【题型】填空题　【知识点】平面几何　【难度】medium
如图，梯形 $ABCD$ 中，$BC \parallel AD$，$AB = CD$，$AC$ 平分 $\angle BAD$，如果 $AD = 2AB$，$\overrightarrow{AB} = \vec{a}$，$\overrightarrow{AD} = \vec{b}$，那么 $\overrightarrow{AC}$ 是 \underline{\qquad\qquad}（用向量 $\vec{a}$、$\vec{b}$ 表示）.

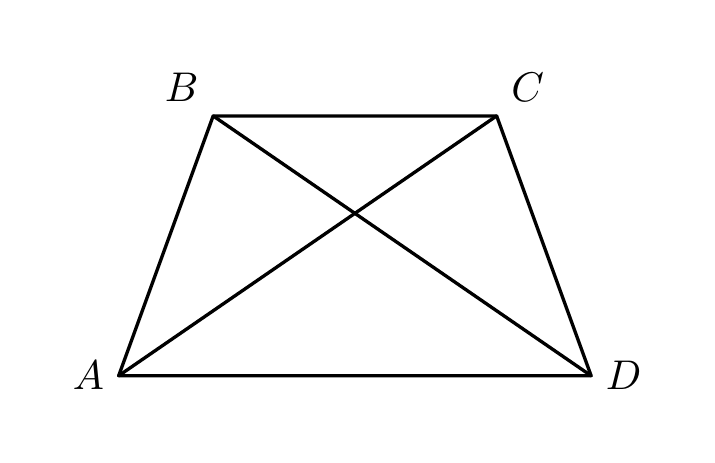
【解答】
答案】 $\vec{a} + \frac{1}{2}\vec{b}$.

【分析】 首先判定 $\triangle ABC$ 是等腰三角形；如图，过点 $C$ 作 $CE \parallel AB$ 交 $AD$ 于 $E$，构造平行四边形 $ABCE$，则 $BC = AE$. 所以在 $\triangle ABC$ 中，利用三角形法则求解即可.

【解答】 解：$\because BC \parallel AD$,

$\therefore \angle BCA = \angle CAD$.

$\because AC$ 平分 $\angle BAD$,

$\therefore \angle BAC = \angle CAD$.

$\therefore \angle BAC = \angle BCA$.

$\therefore AB = BC$.

如图，过点 $C$ 作 $CE \parallel AB$ 交 $AD$ 于 $E$，则四边形 $ABCE$ 是平行四边形.

$\therefore BC = AE$.

$\because AD = 2AB$,

$\therefore AD = 2BC$.

$\because \overrightarrow{AD} = \vec{b}$,

$\therefore \overrightarrow{BC} = \frac{1}{2}\overrightarrow{AD} = \frac{1}{2}\vec{b}$.

$\because \overrightarrow{AB} = \vec{a}$，$\overrightarrow{AC} = \overrightarrow{AB} + \overrightarrow{BC}$.

$\therefore \overrightarrow{AC} = \vec{a} + \frac{1}{2}\vec{b}$.

故答案为：$\vec{a} + \frac{1}{2}\vec{b}$.

【点评】 本题主要考查了平面向量，等腰三角形的判定与性质，梯形. 解题的巧妙之处在于作出辅助线，构造平行四边形. 将所求的向量置于 $\triangle ABC$ 中，利用三角形法则作答.
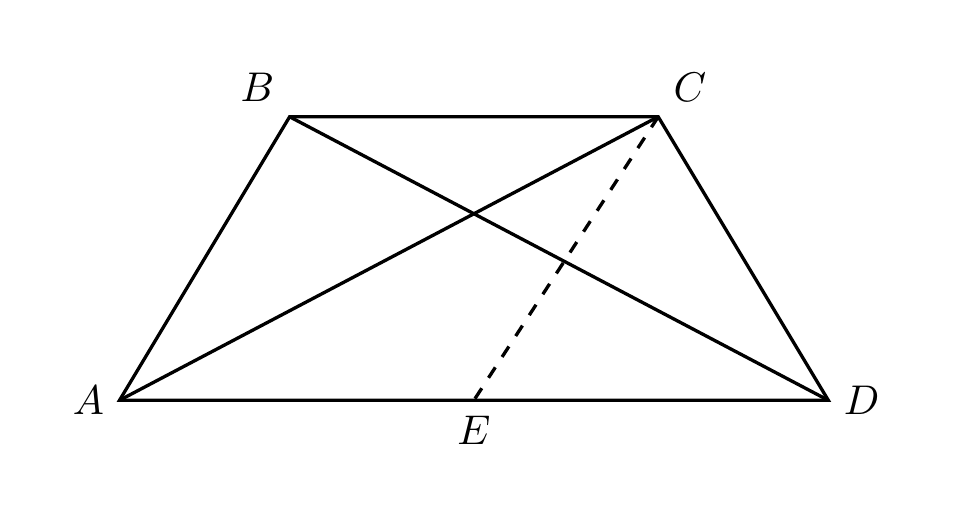